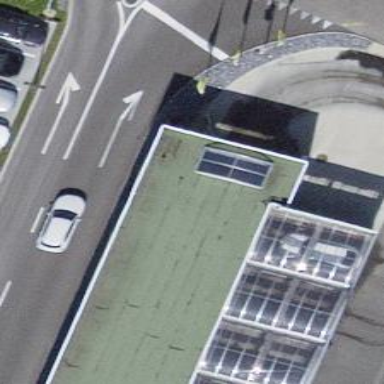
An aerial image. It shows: Car wash facility.